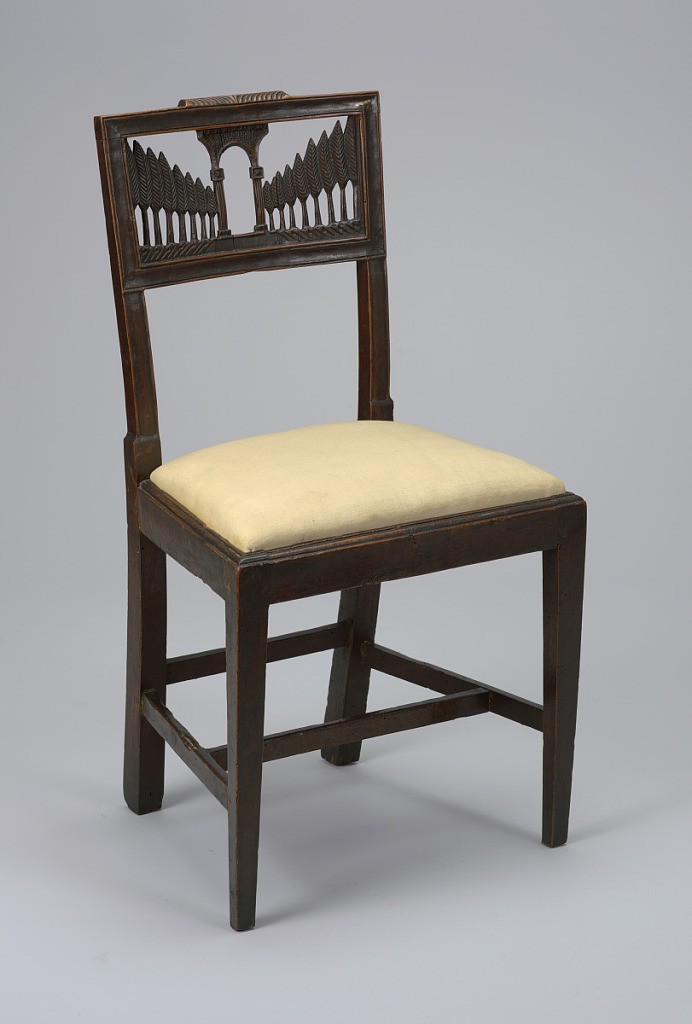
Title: Side chair
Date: ca. 1810
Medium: wood, poplar (?)
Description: Chair has an open rectangular back.  Upper panel is pierced and carved with perspective view of avenue of poplars leading to an arch.  Moulded seat rails receive slip seat.  Front legs are straight, flat, square, and tapered.  Two transverse and two longitudinal stretchers.